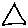
Label: triangle